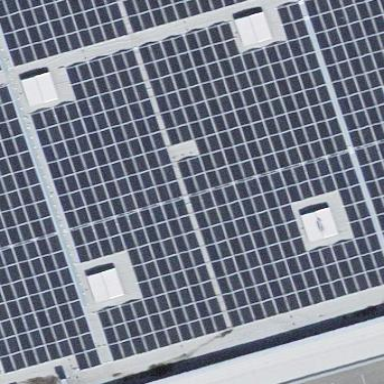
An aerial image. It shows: Solar power generator.